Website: macys
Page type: customer-info-address
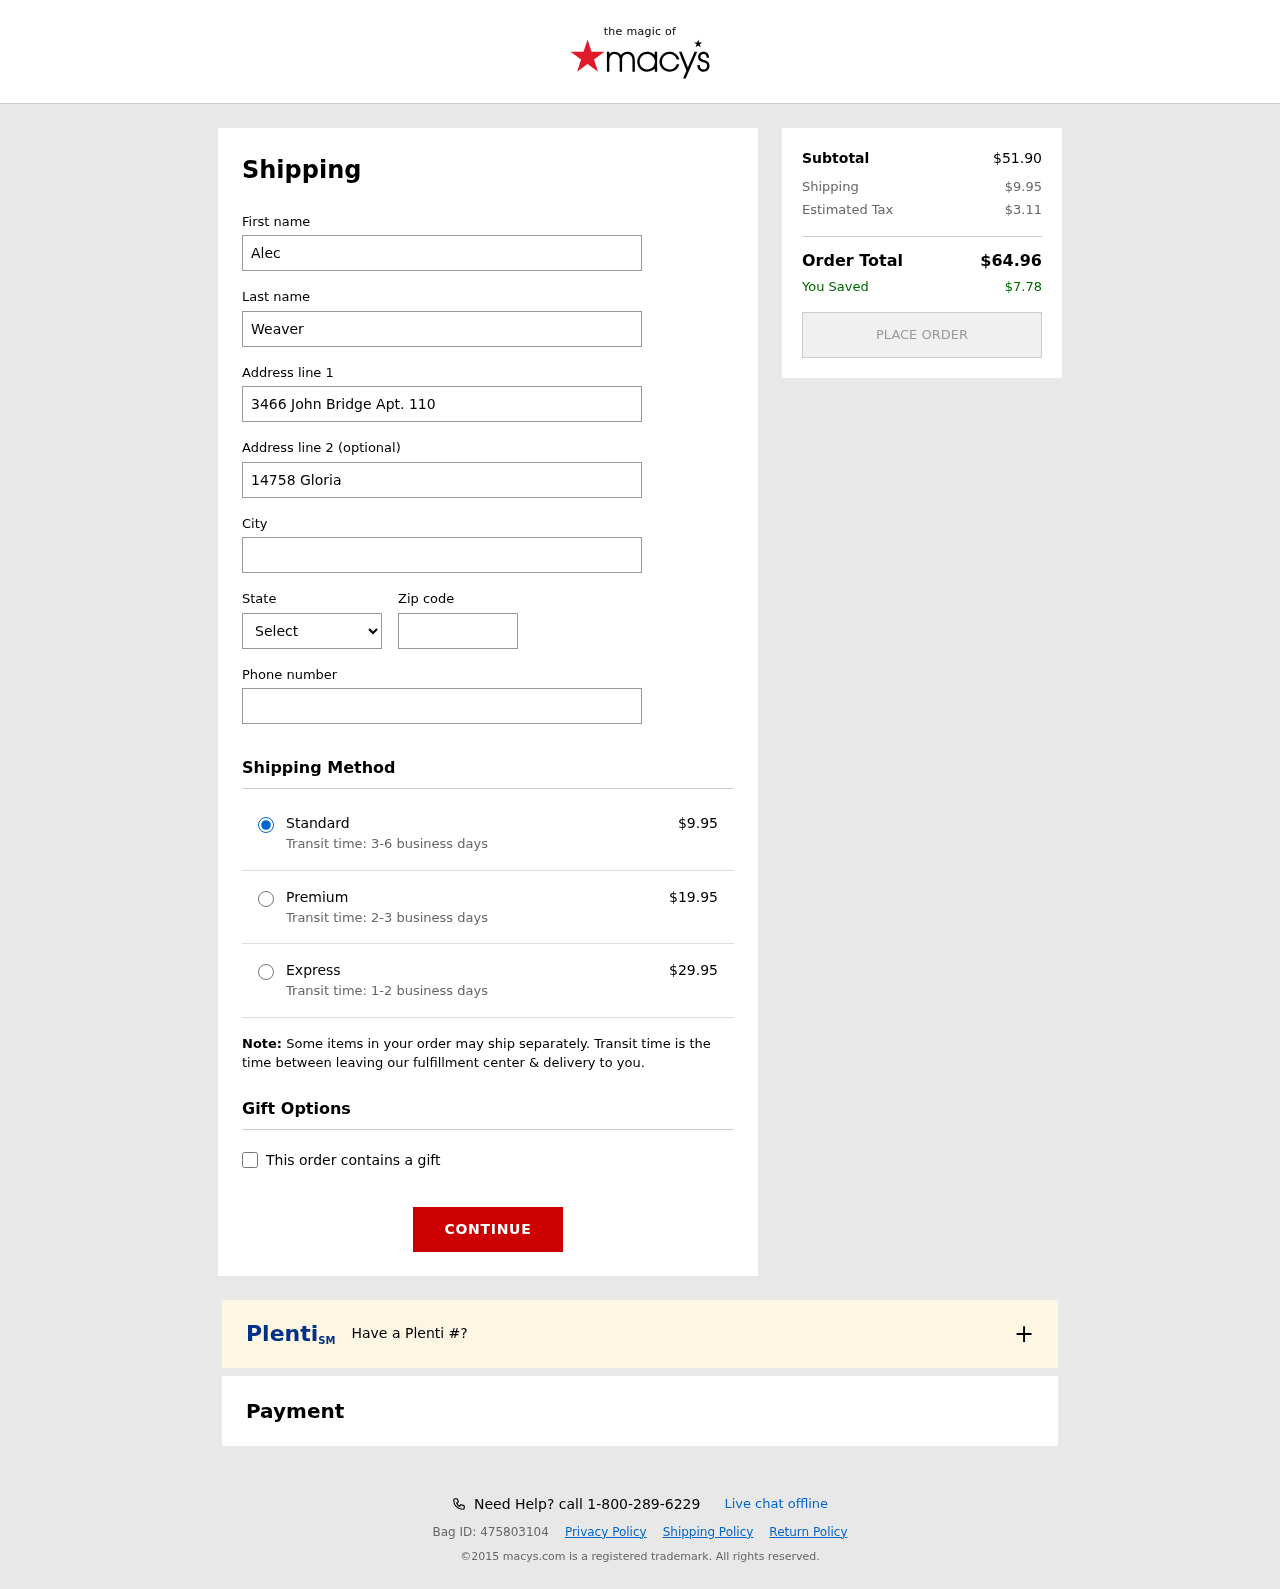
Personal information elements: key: PII_CITY
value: Pearsonbury
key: PII_FIRSTNAME
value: Alec
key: PII_LASTNAME
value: Weaver
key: PII_PHONE
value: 8518064099
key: PII_POSTCODE
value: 68064
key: PII_STATE_ABBR
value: PR
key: PII_STREET
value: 3466 John Bridge Apt. 110
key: PII_STREET2
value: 14758 Gloria Plains Apt. 899
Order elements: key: ORDER_SHIPPING_COST
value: $9.95
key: ORDER_SHIPPING_COST_PREMIUM
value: $19.95
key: ORDER_SHIPPING_COST_EXPRESS
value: $29.95
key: ORDER_SUBTOTAL
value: $51.90
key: ORDER_TAX
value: $3.11
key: ORDER_TOTAL
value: $64.96
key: ORDER_SAVINGS
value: $7.78